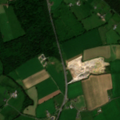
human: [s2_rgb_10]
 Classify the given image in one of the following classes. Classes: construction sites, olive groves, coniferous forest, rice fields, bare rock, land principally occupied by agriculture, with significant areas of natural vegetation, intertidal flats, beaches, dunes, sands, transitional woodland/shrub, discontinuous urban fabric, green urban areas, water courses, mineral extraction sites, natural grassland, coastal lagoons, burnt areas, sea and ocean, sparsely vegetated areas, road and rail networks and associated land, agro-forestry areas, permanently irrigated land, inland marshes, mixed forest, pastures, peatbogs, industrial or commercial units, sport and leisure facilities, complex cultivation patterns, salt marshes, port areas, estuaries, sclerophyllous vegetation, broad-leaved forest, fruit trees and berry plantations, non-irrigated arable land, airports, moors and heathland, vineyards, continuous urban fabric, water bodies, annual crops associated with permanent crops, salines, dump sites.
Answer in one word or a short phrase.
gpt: non-irrigated arable land, pastures, land principally occupied by agriculture, with significant areas of natural vegetation, broad-leaved forest, mixed forest